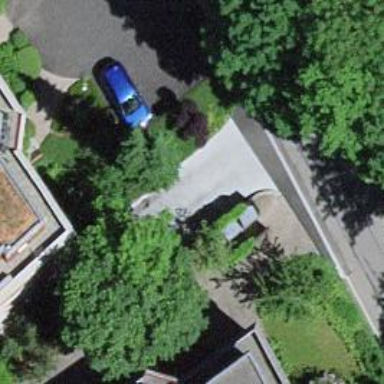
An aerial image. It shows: Parking entrance.